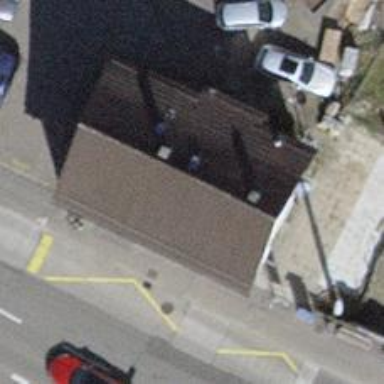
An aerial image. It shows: Convenience shop.